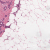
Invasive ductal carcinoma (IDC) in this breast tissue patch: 1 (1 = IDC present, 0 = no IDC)